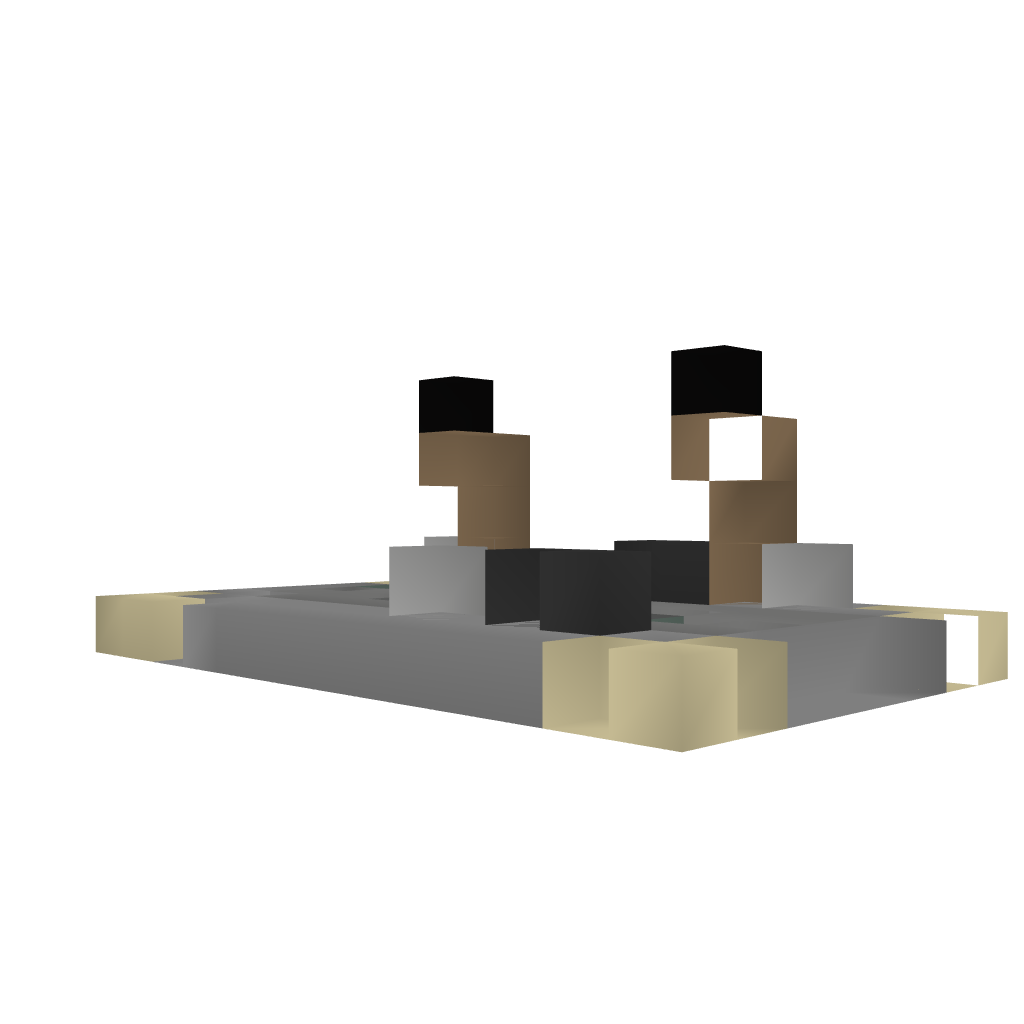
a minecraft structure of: Small Medieval Road